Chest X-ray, PA view. Patient: 54 years old, sex M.
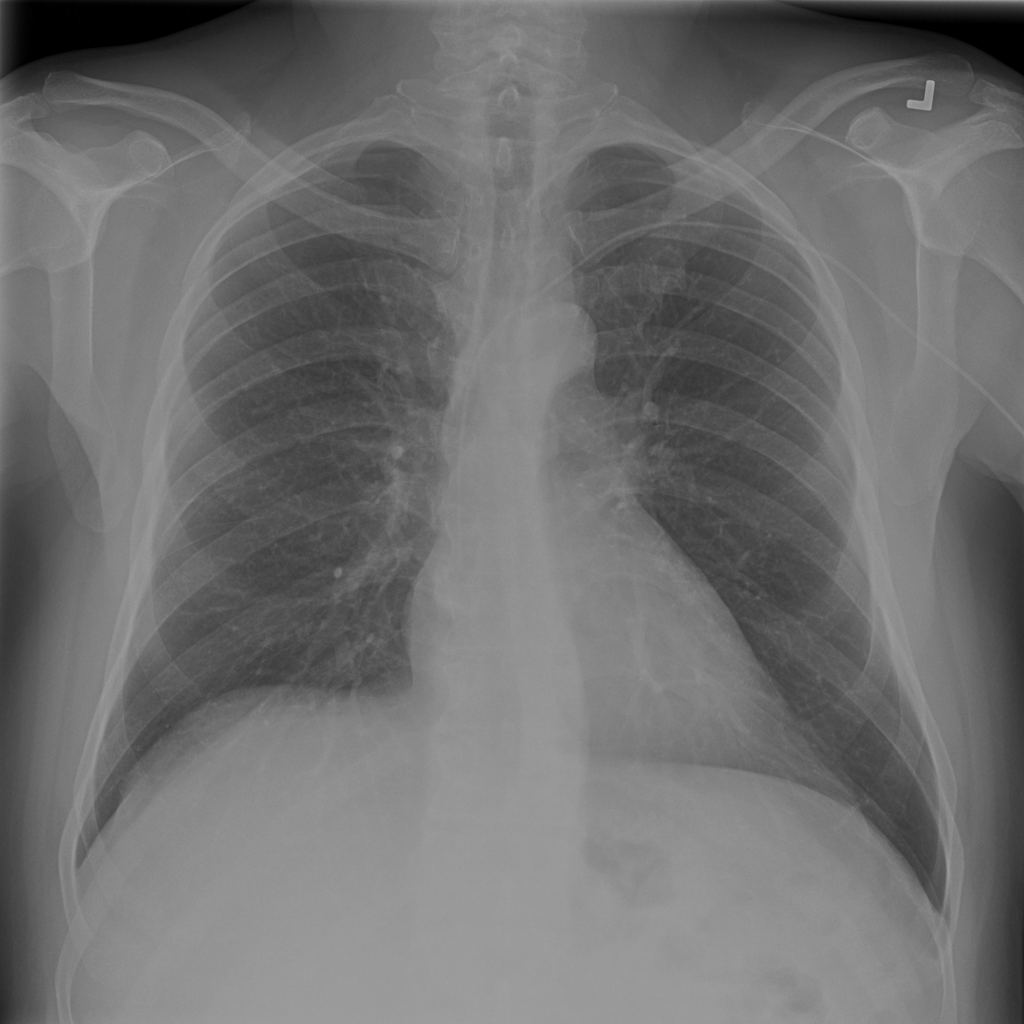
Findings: Consolidation